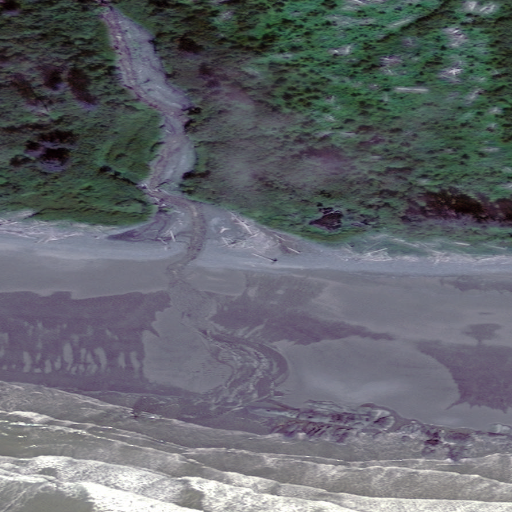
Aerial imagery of bar in Alaska named Umbrella Reef containing only unknown